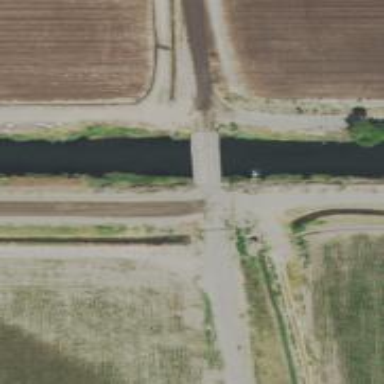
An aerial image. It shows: Unclassified road with low water crossing bridge.